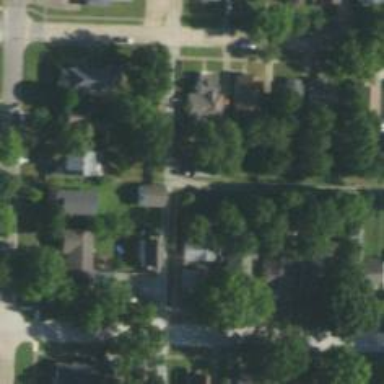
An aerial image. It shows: Alley classified as service road.